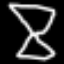
Label: hourglass